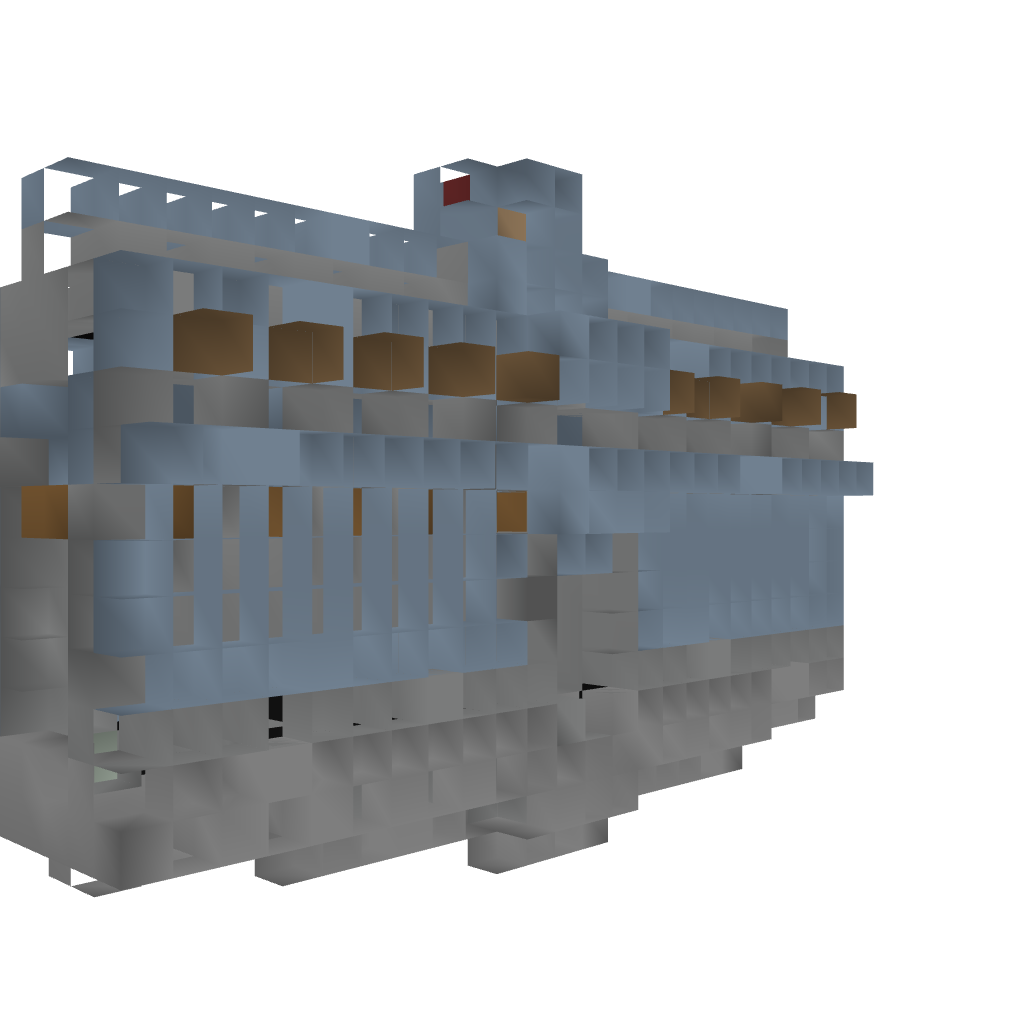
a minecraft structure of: Castle Module - Entrance (button)